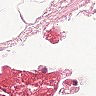
Metastatic tissue present: no